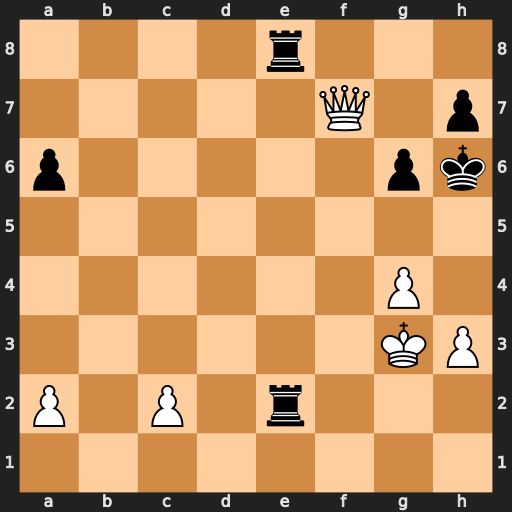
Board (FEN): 4r3/5Q1p/p5pk/8/6P1/6KP/P1P1r3/8
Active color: w
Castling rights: -
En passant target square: -
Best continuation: g5+ Kh5 Qf3+ Kxg5 Qf4+ Kh5 Qh4#